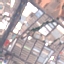
Label: Industrial